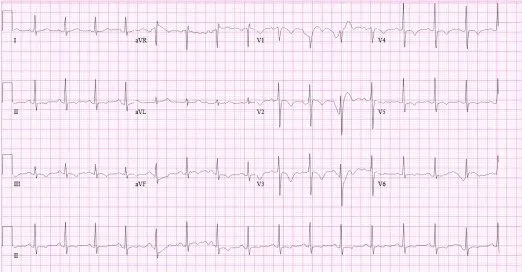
EKG showing deep T wave inversions in leads V1-V6 and the inferior limb leads.
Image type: electrography (ekg)